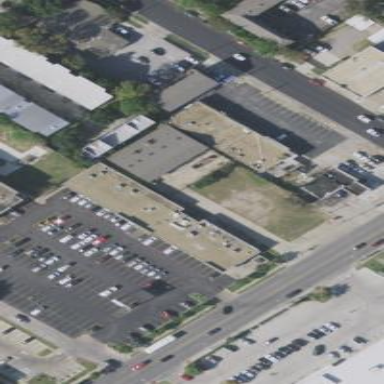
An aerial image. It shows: Retail building.